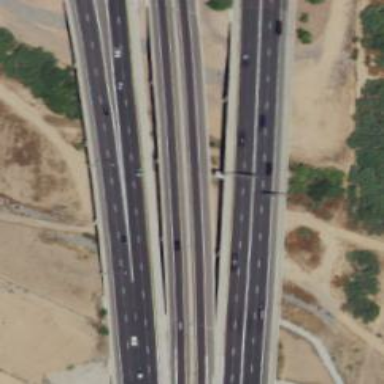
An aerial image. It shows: Motorway bridge.